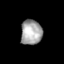
Tissue: skin
Cell type: Epithelial cells
Senescence score: 0.2
Nuclear area (px): 520
Mean DAPI intensity: 164.862